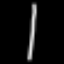
Label: line